Aerial crown-view tile of a tropical tree (Barro Colorado Island, Panama), acquired 20250317:
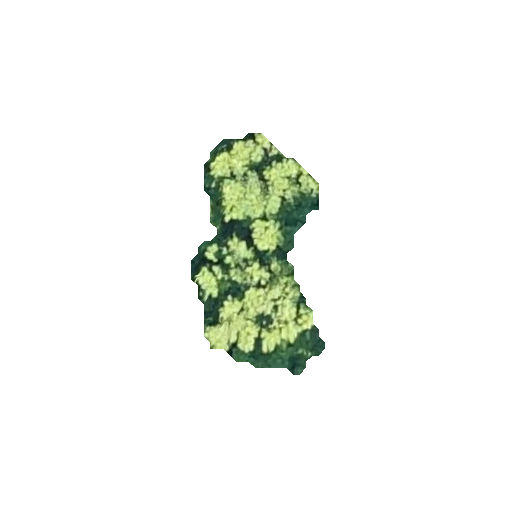
Species: Tachigali panamensis
GBIF accepted scientific name: Tachigali panamensis
Crown area: 32.493 m²